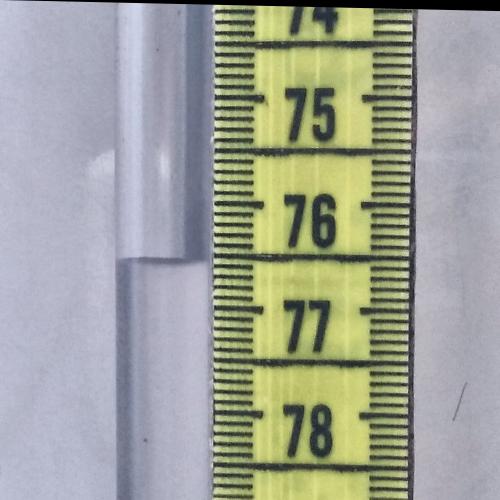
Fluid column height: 76.6 cm